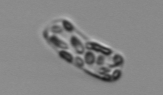
Label: Guinardia_striata